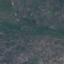
Label: HerbaceousVegetation